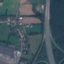
Land use / land cover: Highway